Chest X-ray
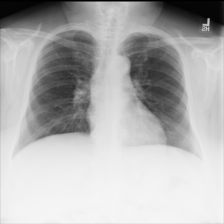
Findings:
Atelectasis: negative
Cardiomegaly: negative
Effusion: negative
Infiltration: negative
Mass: negative
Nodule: negative
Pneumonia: negative
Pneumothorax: negative
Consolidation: negative
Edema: negative
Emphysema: negative
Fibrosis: negative
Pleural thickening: negative
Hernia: negative